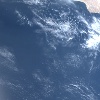
Label: water